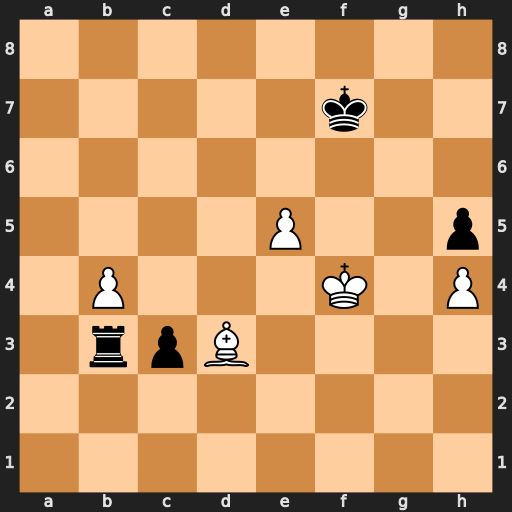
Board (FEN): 8/5k2/8/4P2p/1P3K1P/1rpB4/8/8
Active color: w
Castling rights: -
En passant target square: -
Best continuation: Bc4+ Kf8 Bxb3